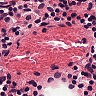
Metastatic tissue present: no